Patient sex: M
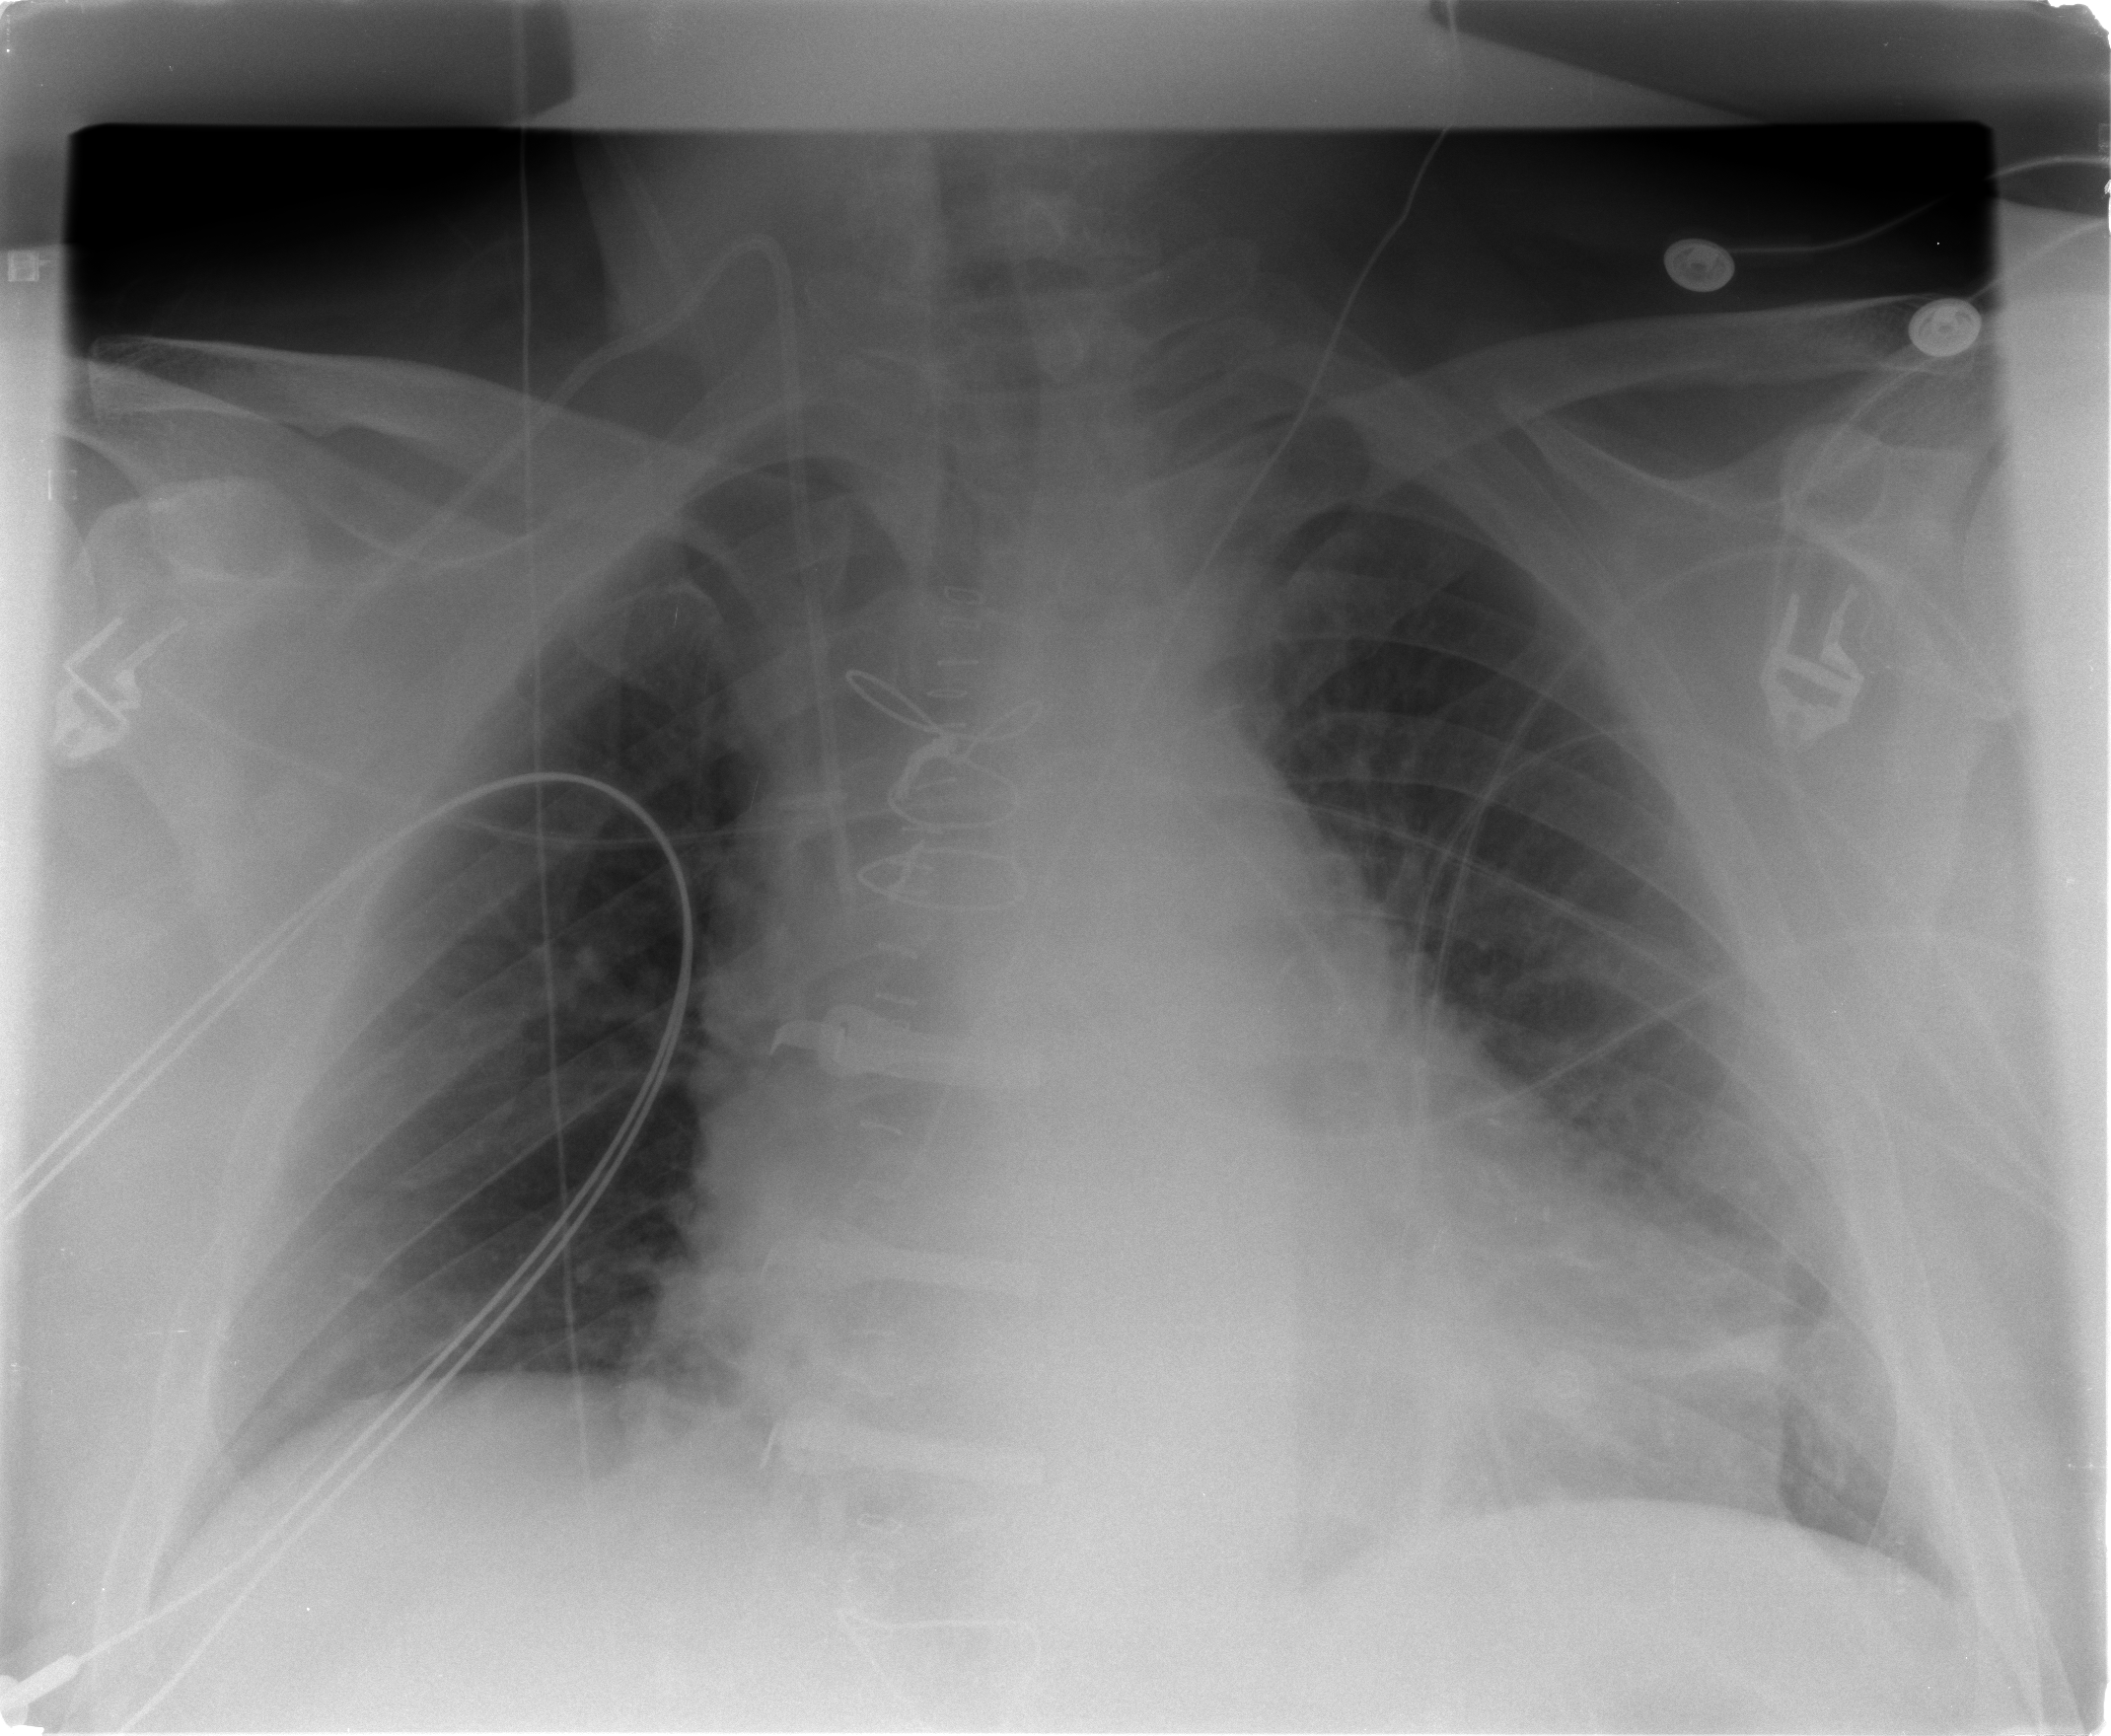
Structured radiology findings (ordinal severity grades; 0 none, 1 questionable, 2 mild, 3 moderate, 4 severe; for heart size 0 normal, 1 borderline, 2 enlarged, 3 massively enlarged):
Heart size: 2
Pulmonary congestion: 1
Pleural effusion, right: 0
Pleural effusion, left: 1
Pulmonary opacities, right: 0
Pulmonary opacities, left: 0
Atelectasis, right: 0
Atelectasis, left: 2